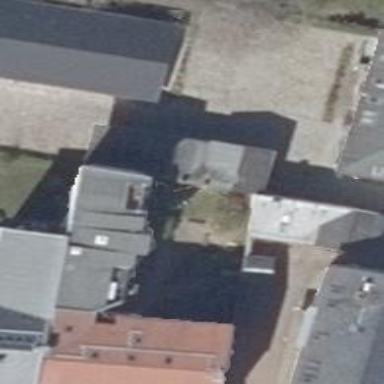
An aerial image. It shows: Building with ridge on the roof.